Question: According to the docker <URL> the relation between docker image and its respective containers is that the image contains the layers it used during its creation and a container from that image only adds another layer with its modifications. This is depicted bellow

With that in mind, I thought that deleting an image that has instantiated containers would invalidate them, since they would lose all the layers they depend upon. This theory is enforced by the error message you get when trying to delete an image thas has containers:
'Error response from daemon: conflict: unable to delete dee20bb93b6a (must be forced) - image is being used by stopped container c44b4080aa76'
But for my surprise when I forced the deletion of the image with '-f' flag and started the container, it just ran. Like that. No errors, no corruption, no missing files. No halt and catch fire. Nothing. It simply ran flawless from the exact state it was before having its image deleted.
My question is: what just happened? Why didn't the container become invalid?
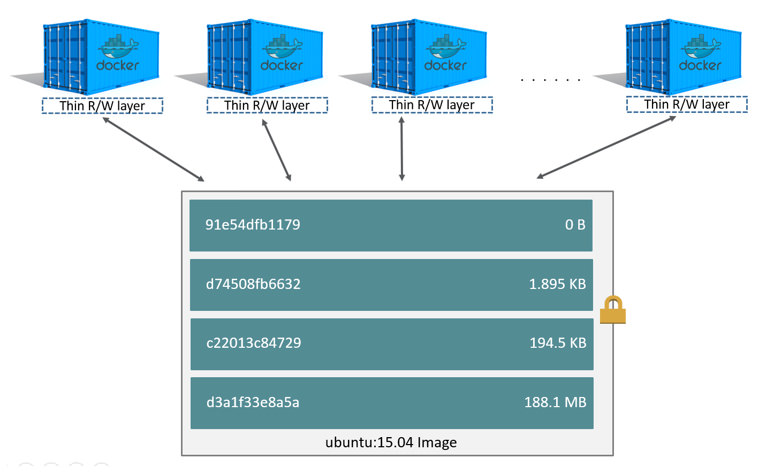
Answer: The container is an instantiated instance of the container image. As long as the previously created container exists and is not deleted, it does not have dependencies on the underlying container image.